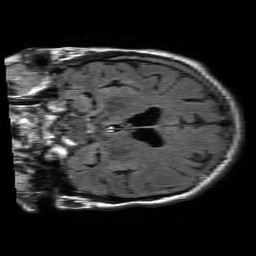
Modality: FLAIR
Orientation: coronal
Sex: female
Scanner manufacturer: philips
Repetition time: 11 s
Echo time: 0.125 s